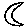
Label: moon